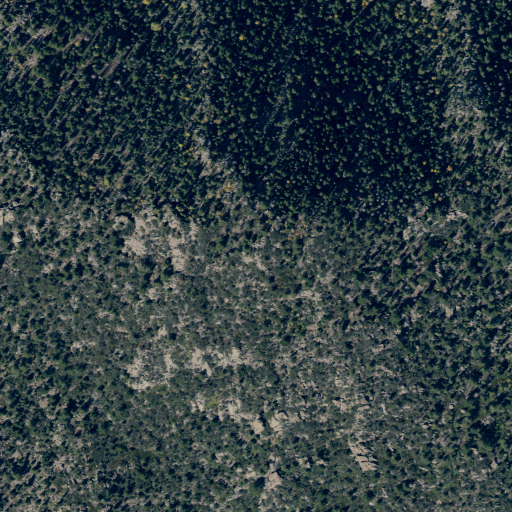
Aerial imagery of mountain in Utah named Gardner Peak containing evergreen forest and mixed forest